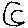
Label: moon